Interaction volume radius: 10 \u00c5
Interaction volume height: 10 \u00c5
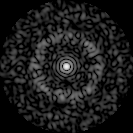
Disorder parameter: 0.8502